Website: apple
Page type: customer-info-address
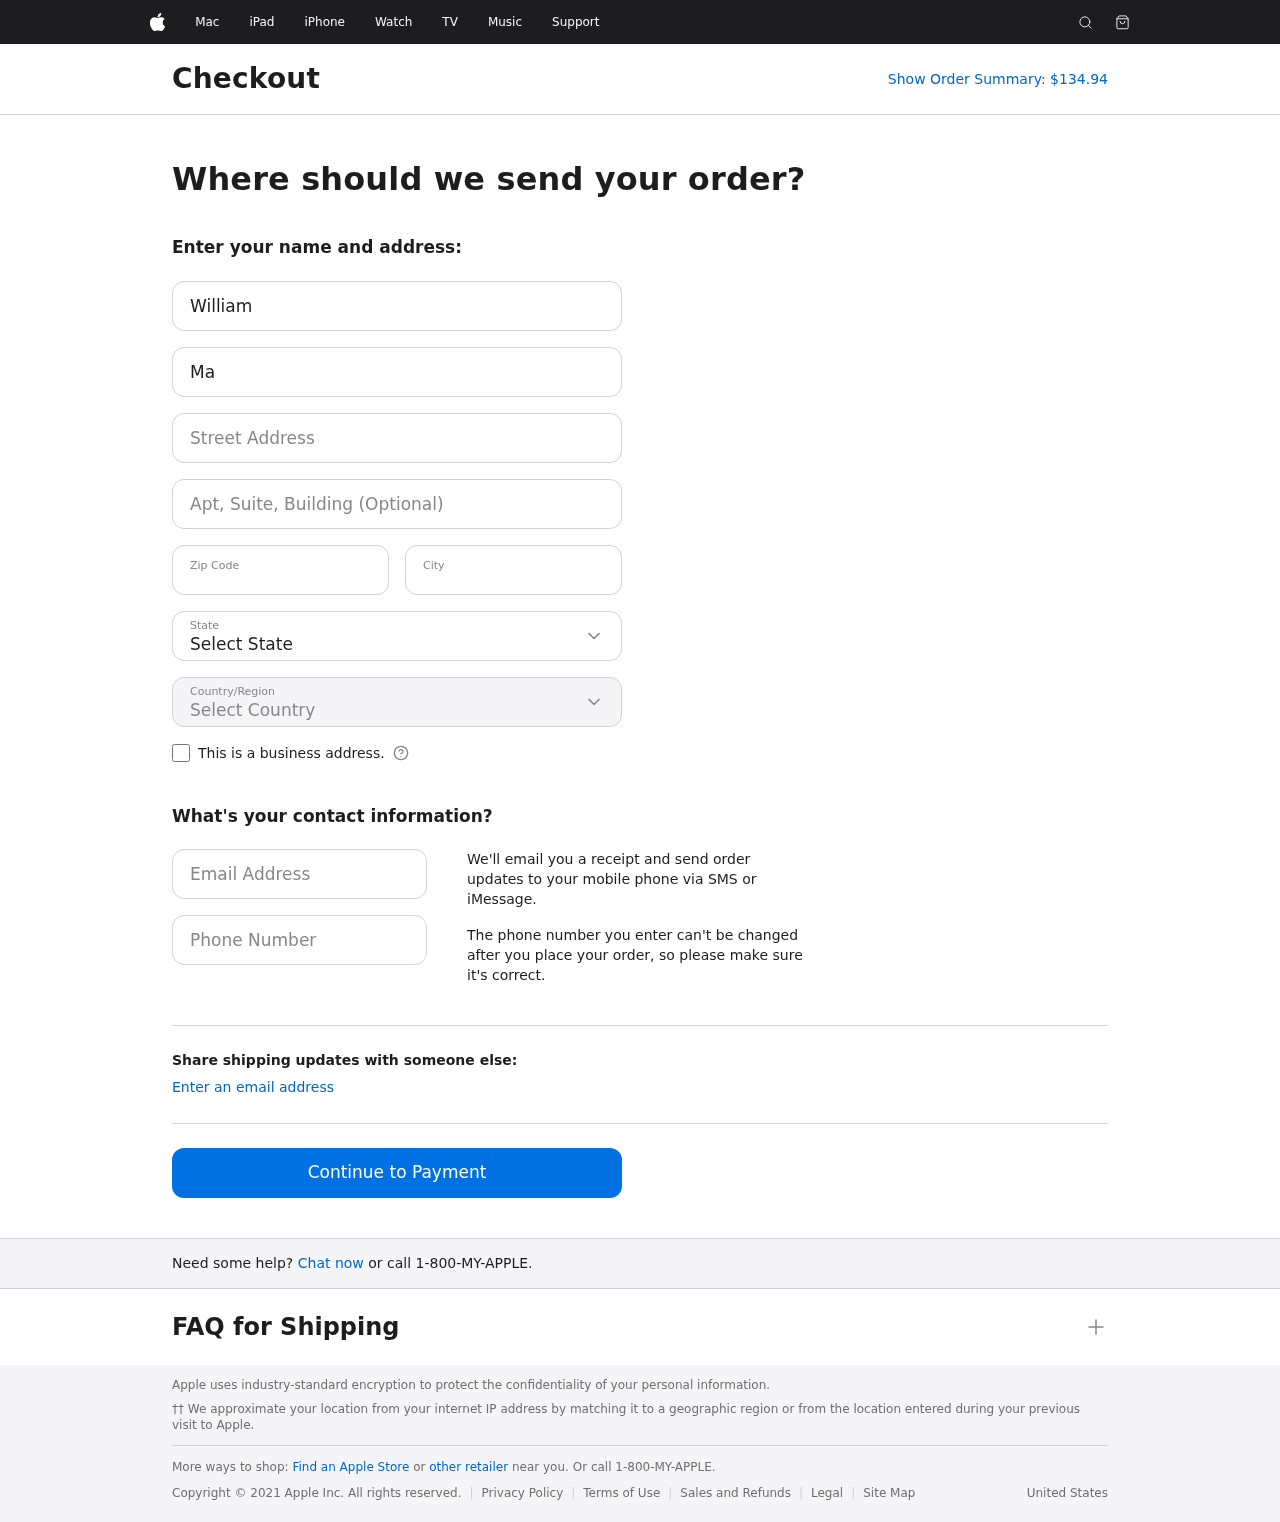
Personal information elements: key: PII_CITY
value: North Kennethstad
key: PII_COUNTRY
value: United States
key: PII_EMAIL
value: william_massey@hotmail.com
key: PII_FIRSTNAME
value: William
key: PII_LASTNAME
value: Massey
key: PII_PHONE
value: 8872262458
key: PII_POSTCODE
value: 79030
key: PII_STATE
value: Montana
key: PII_STREET
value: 605 Smith Run Suite 716
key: PII_STREET2
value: Apt. 332
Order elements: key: ORDER_TOTAL
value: Show Order Summary: $134.94